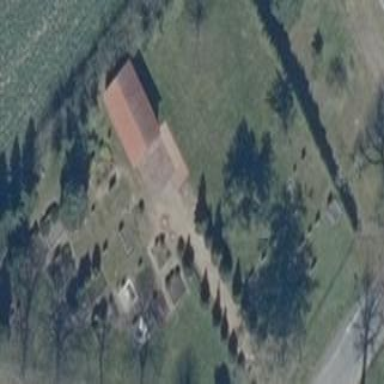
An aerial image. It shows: Cemetery.